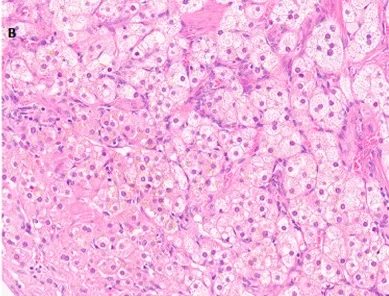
X100).
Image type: pathology (h&e)